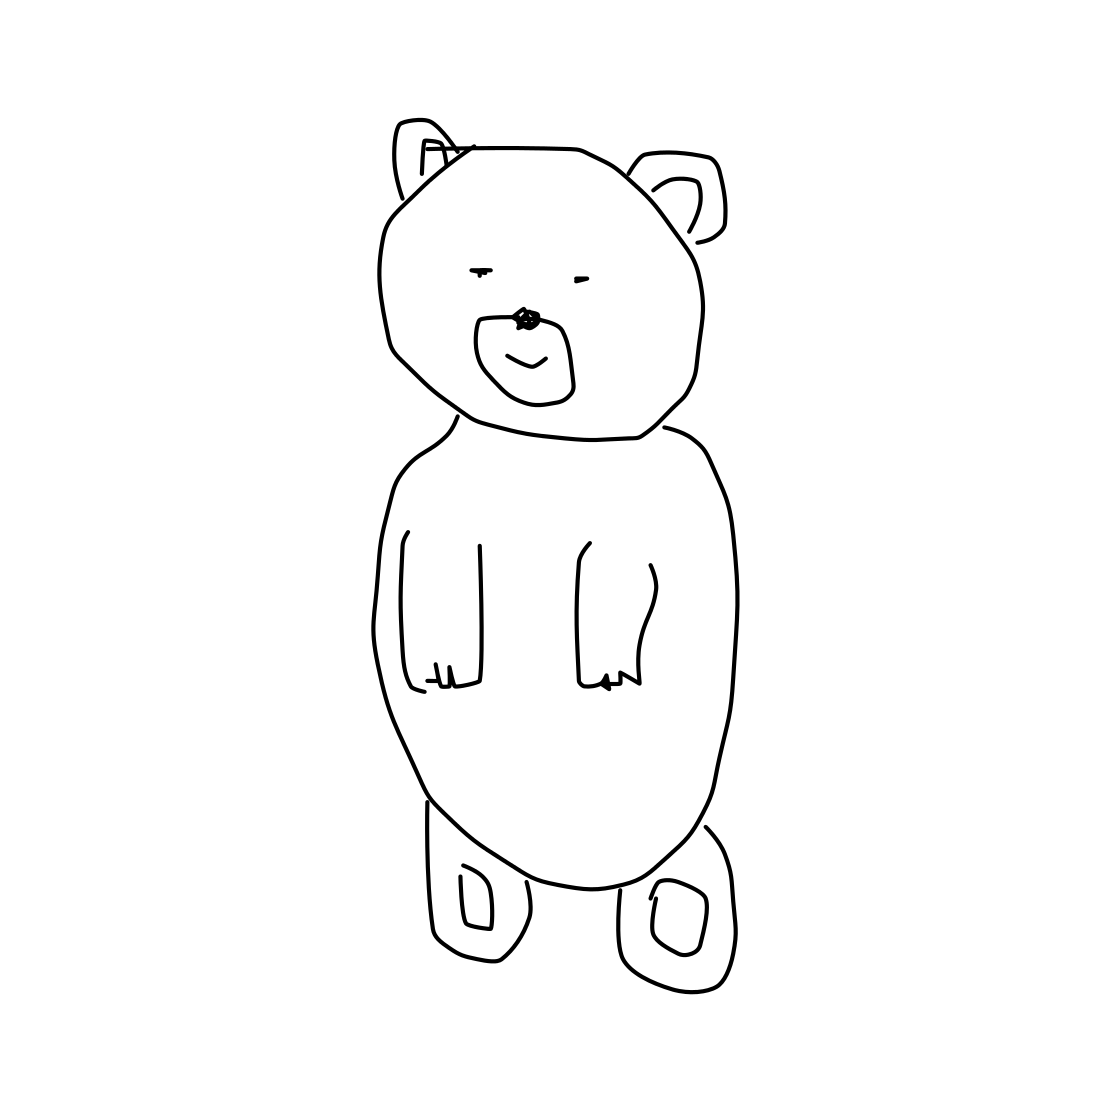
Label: bear (animal)